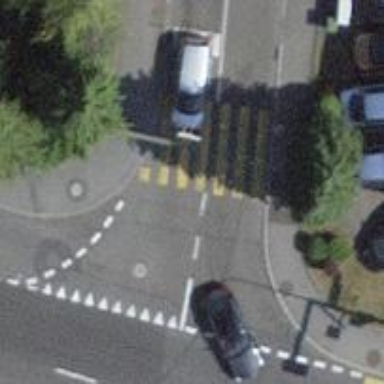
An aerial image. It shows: Footway with zebra crossing.